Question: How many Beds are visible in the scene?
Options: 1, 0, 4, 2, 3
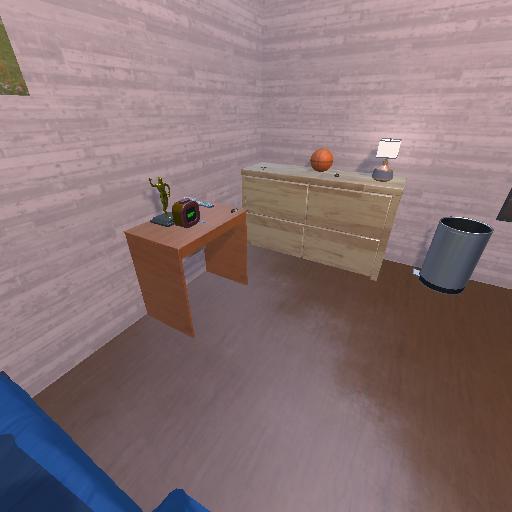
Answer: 1